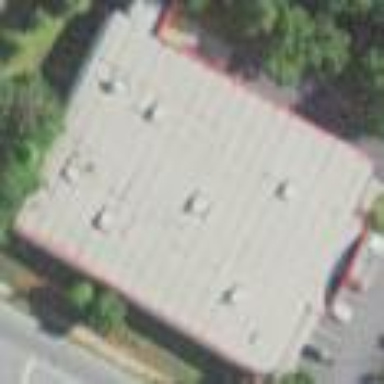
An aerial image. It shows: Building.